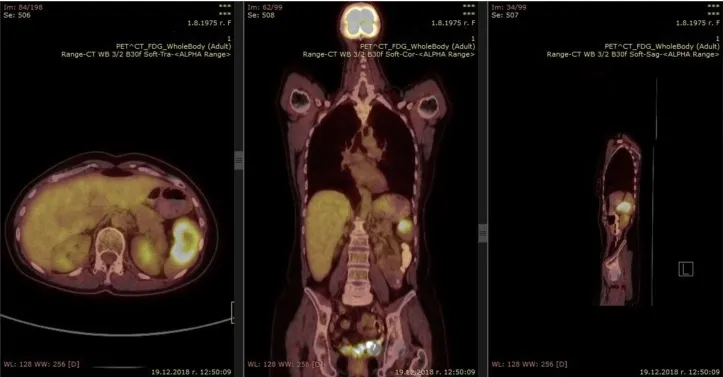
PET/CT of patient with spleen metastasis from rectal cancer - case 2.
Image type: radiology (pet)